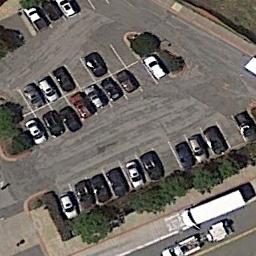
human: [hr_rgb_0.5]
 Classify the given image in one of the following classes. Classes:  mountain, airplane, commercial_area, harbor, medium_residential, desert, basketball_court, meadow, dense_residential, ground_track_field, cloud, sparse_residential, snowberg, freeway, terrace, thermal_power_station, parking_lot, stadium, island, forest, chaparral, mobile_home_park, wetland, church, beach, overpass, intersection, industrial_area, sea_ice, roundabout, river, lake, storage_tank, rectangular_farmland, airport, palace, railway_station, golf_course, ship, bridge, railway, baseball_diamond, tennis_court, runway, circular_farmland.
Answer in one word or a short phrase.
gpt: parking_lot